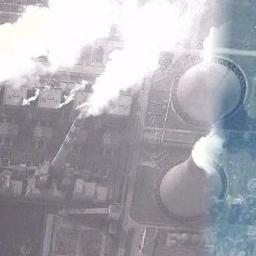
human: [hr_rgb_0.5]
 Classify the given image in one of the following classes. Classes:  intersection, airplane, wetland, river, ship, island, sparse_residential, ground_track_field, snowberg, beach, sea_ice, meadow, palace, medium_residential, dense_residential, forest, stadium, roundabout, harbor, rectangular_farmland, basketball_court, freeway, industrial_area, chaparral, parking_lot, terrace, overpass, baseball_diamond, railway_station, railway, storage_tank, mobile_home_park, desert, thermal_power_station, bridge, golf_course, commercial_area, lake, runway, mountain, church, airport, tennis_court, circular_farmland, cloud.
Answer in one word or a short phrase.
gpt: thermal_power_station